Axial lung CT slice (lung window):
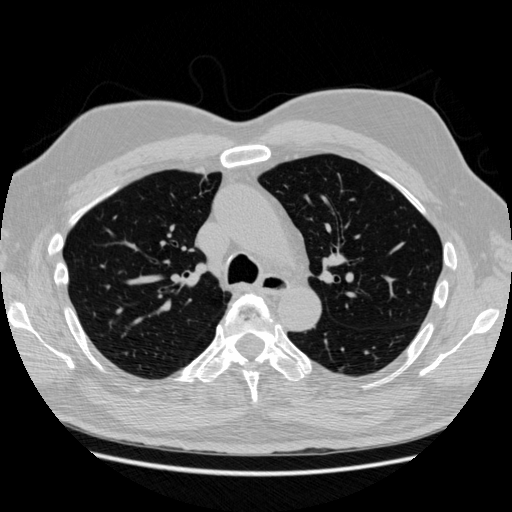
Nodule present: no